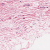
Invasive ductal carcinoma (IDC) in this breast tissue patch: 0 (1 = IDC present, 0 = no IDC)